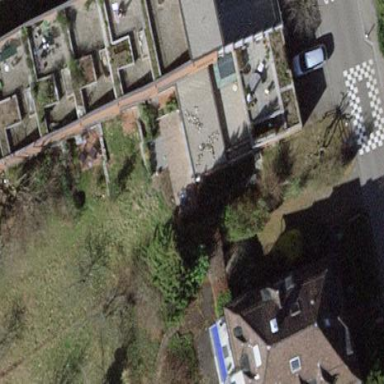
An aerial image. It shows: Building part with flat roof.